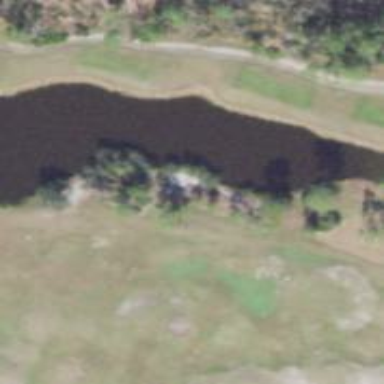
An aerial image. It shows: Water hazard on golf course. The hazard is natural water feature.